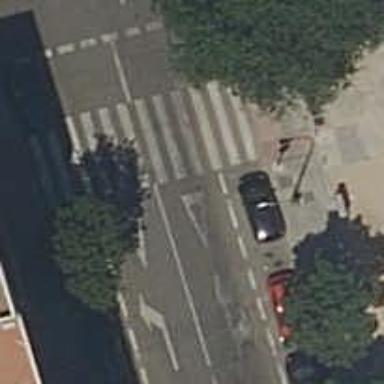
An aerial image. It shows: Pedestrian crossing with zebra markings on the footway.